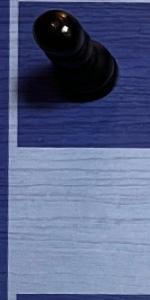
Label: Empty